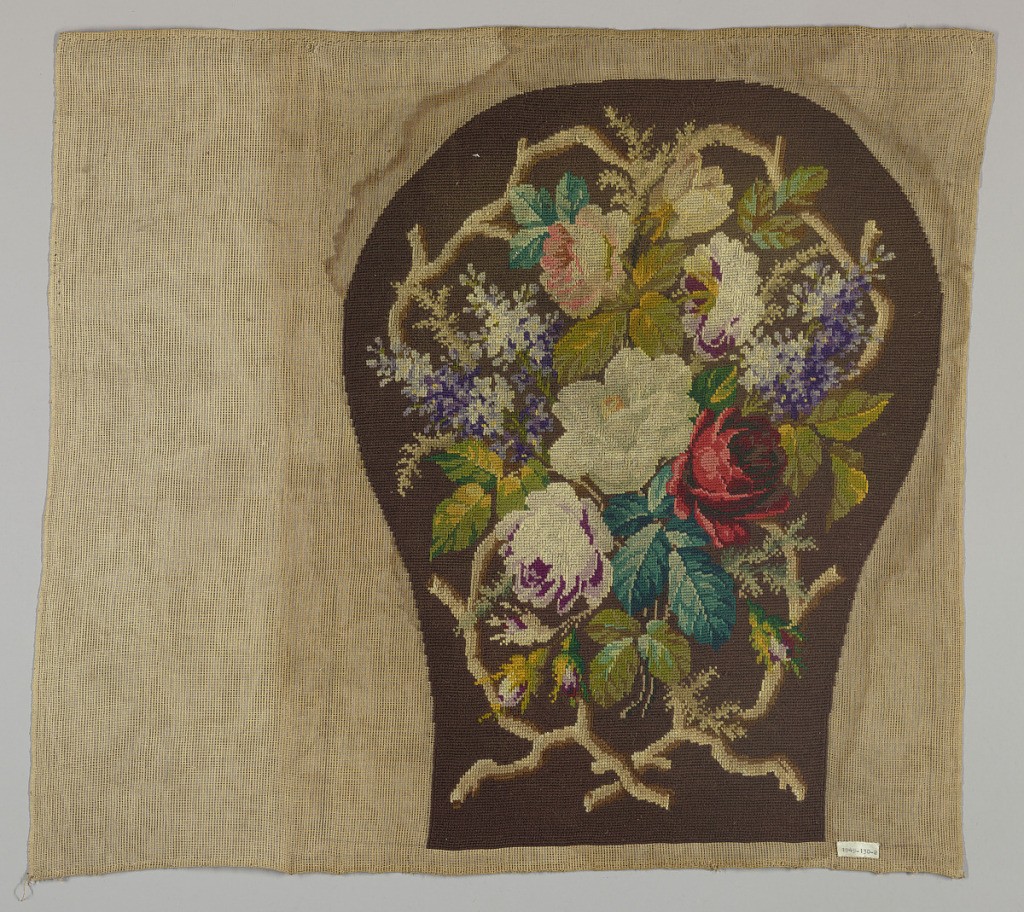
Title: Chairback
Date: late 19th century
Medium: wool on canvas Technique: counted stitch embroidery
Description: Fabric for a chairback in an embroidered design of various multicolored flowers.